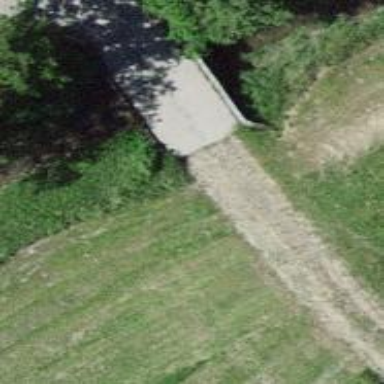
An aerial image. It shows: Service road that crosses over bridge.